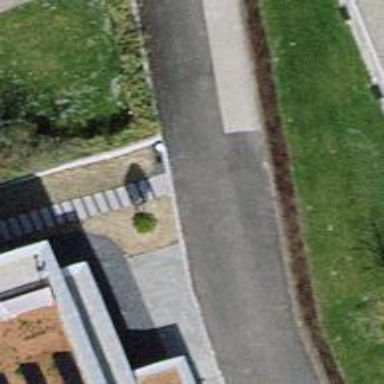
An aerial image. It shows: Concrete wall barrier.